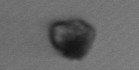
Label: Dinophyceae